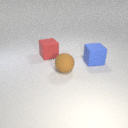
large red rubber cube to the left of large blue rubber cube